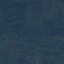
Land use / land cover class: Forest